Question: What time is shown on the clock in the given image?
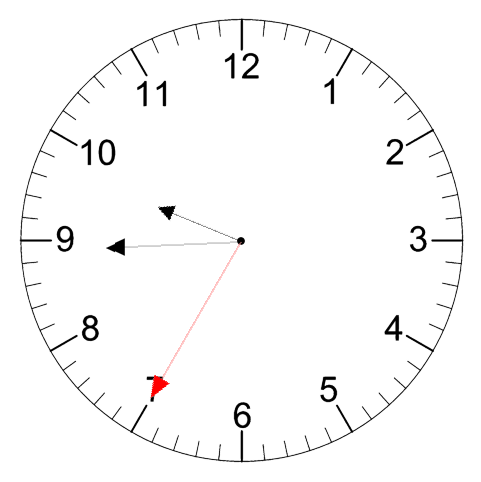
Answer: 09:44:35